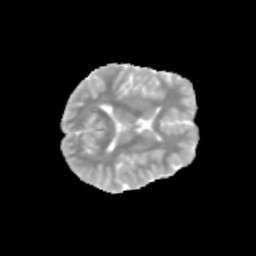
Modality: MD
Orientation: axial
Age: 9
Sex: male
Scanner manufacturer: siemens
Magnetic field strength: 3 T
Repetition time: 3.8 s
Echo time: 0.07 s